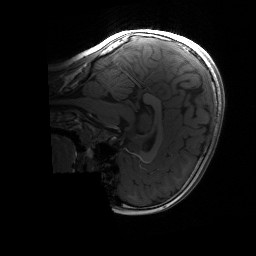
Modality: T1w
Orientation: sagittal
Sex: female
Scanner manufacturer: siemens
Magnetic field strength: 3 T
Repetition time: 1.9 s
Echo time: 0.00243 s